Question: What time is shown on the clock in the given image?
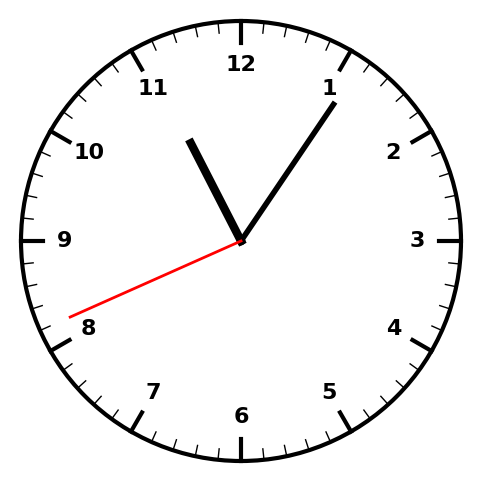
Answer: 11:05:41